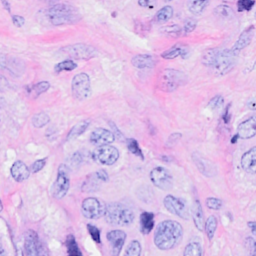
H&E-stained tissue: Breast